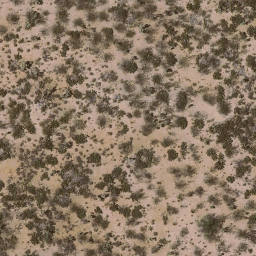
Label: chaparral